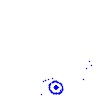
Particle: kaon